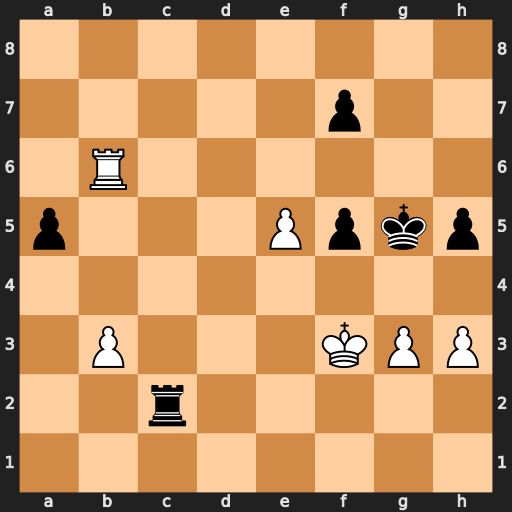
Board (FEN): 8/5p2/1R6/p3Ppkp/8/1P3KPP/2r5/8
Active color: w
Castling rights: -
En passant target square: -
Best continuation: h4#